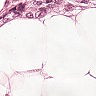
Metastatic tissue present: yes